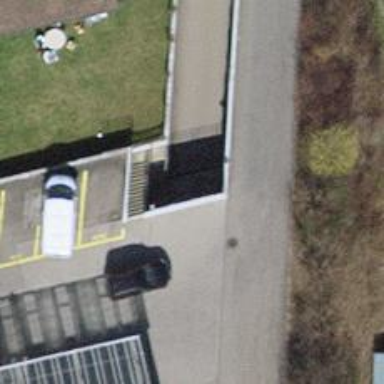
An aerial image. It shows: Parking entrance.